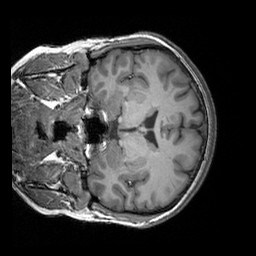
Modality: T1w
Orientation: coronal
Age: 28
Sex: female
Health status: healthy
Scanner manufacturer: siemens
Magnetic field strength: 3 T
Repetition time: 2.3 s
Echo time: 0.00303 s